Interaction volume radius: 10 \u00c5
Interaction volume height: 15 \u00c5
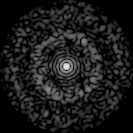
Disorder parameter: 0.8412